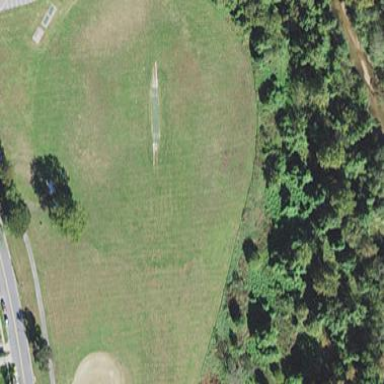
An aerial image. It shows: Baseball pitch for leisure land.